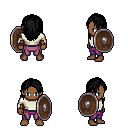
a pixel art fantasy rpg character, male body template, human, dark skin, white long-sleeve shirt, magenta pants, black long hairstyle, leather bracers, shield, four views (front, back, left, right), 2x2 character sprite sheet, small pixel art, hard edges, no anti-aliasing